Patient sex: M
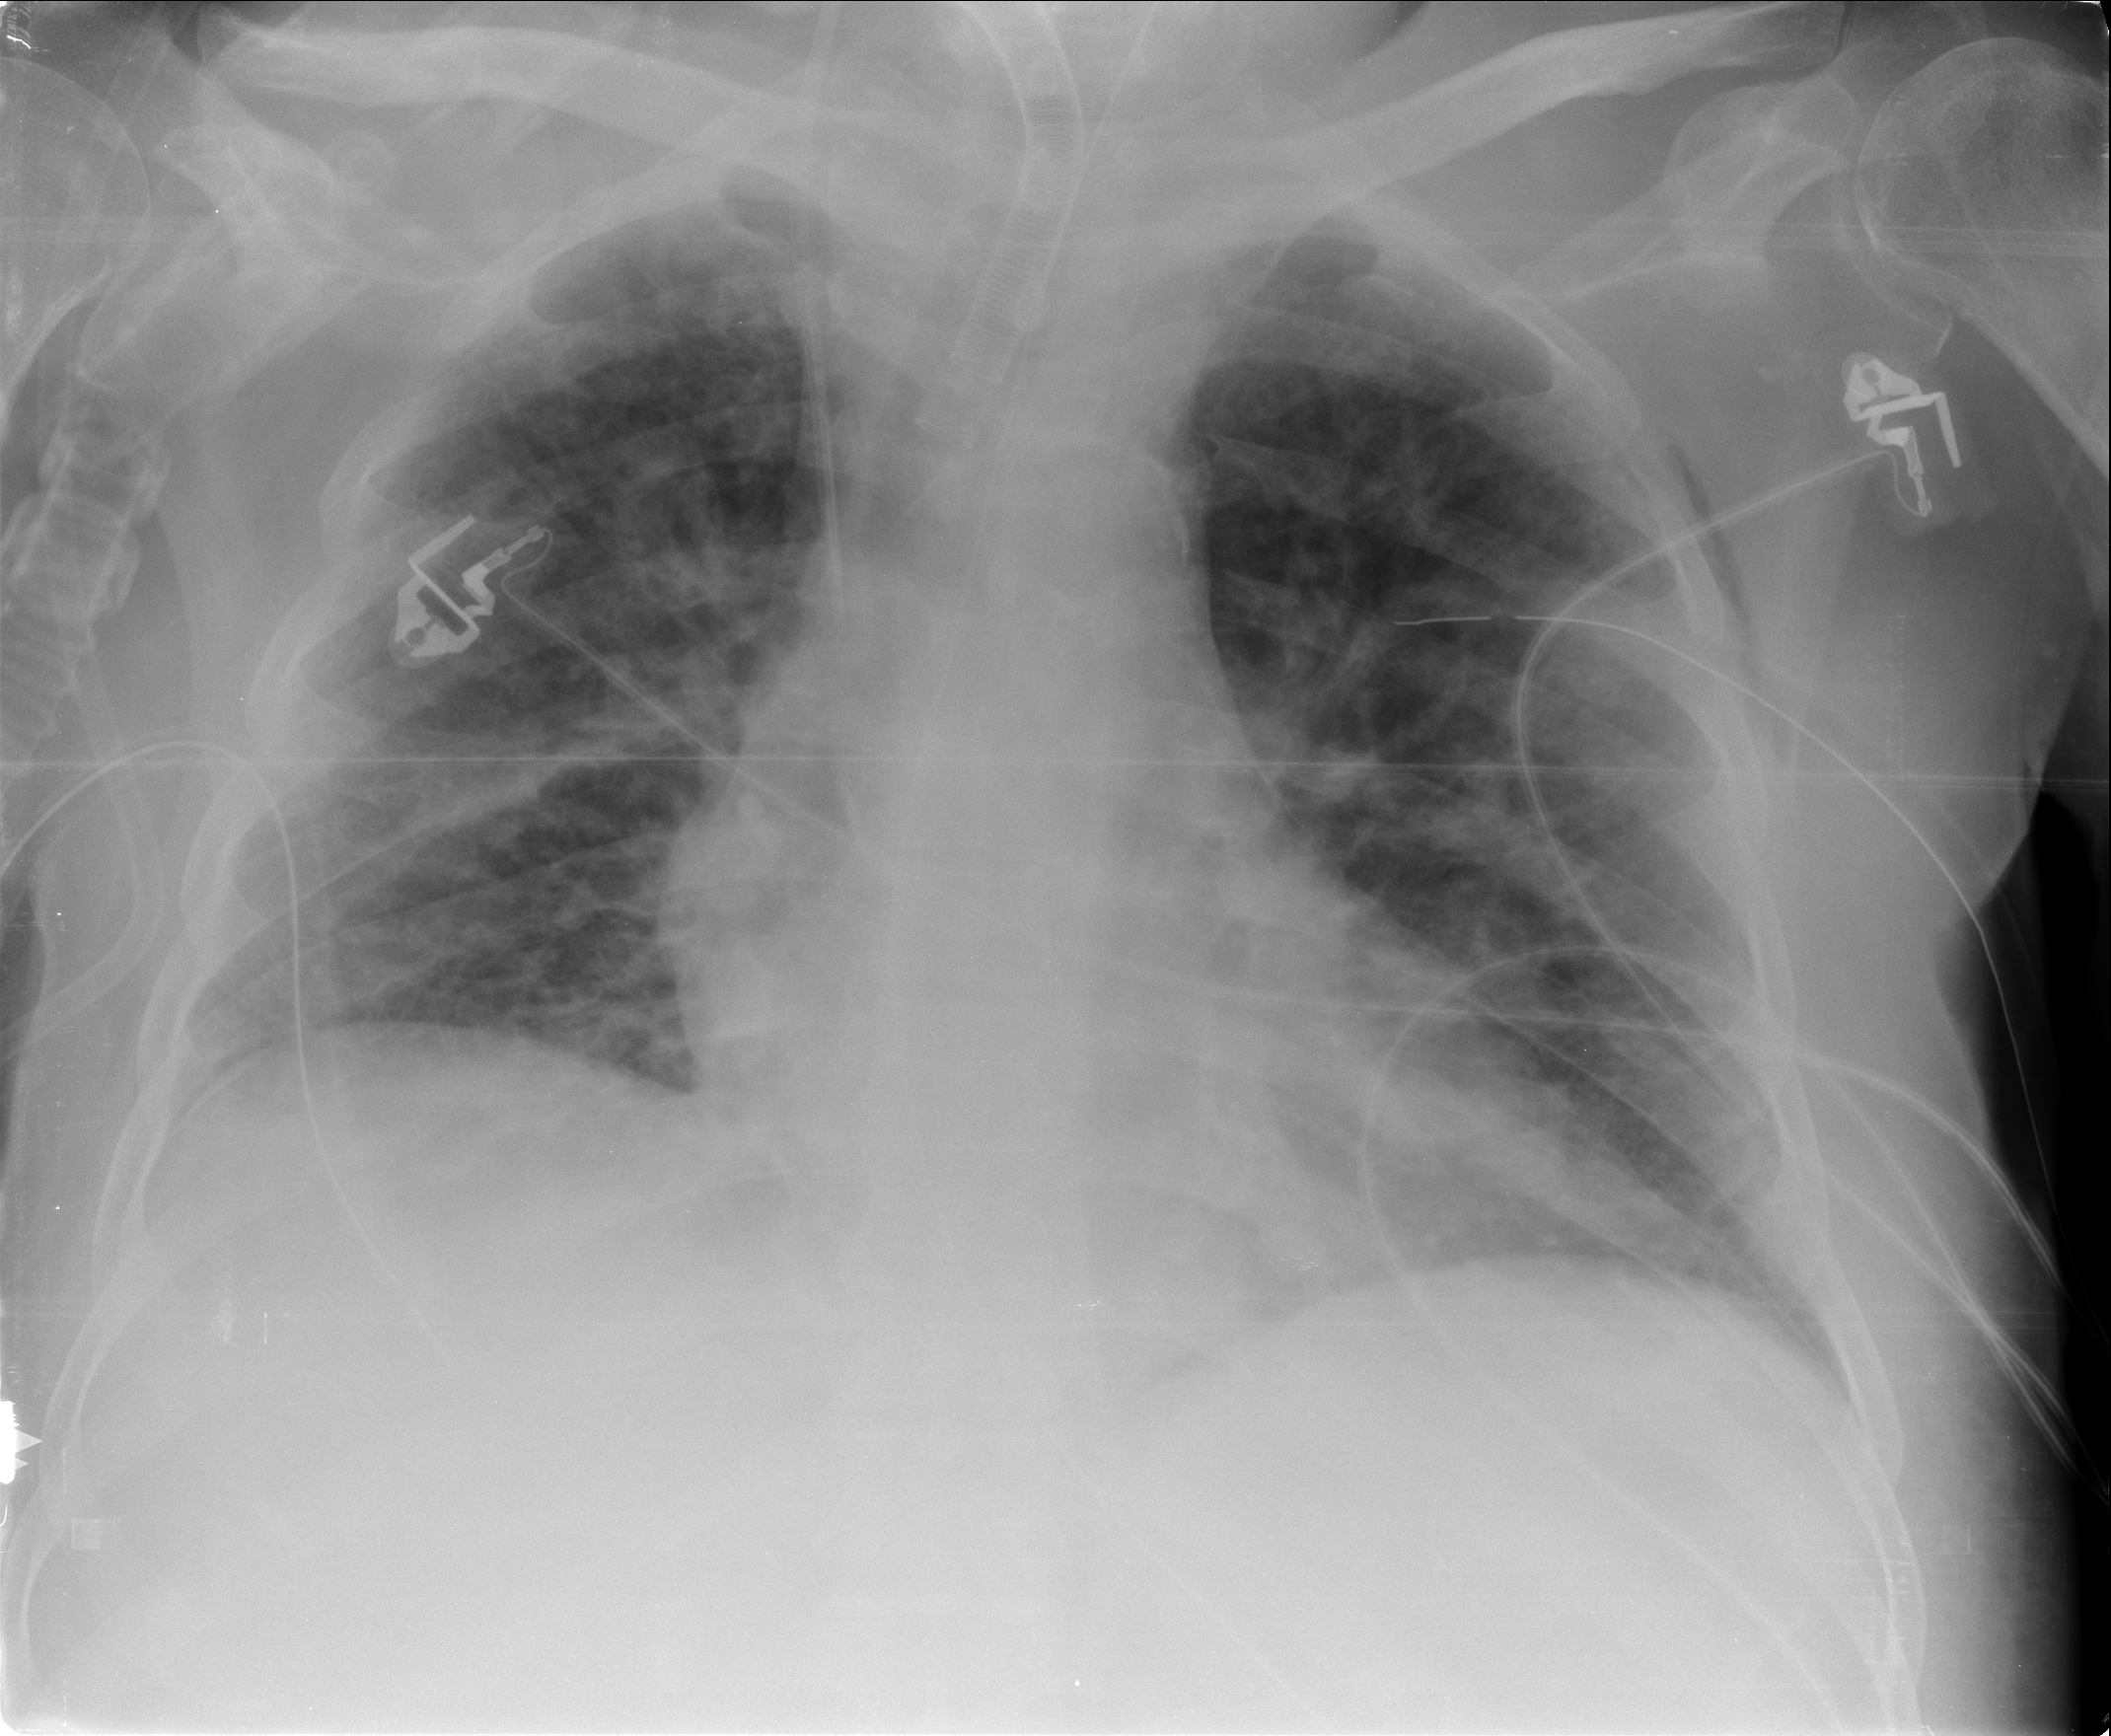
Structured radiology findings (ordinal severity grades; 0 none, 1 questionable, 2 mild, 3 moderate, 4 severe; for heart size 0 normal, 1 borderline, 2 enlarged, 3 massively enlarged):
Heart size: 1
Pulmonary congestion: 3
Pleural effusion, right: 2
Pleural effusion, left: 1
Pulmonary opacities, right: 3
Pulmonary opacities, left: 2
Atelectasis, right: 3
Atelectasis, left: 3